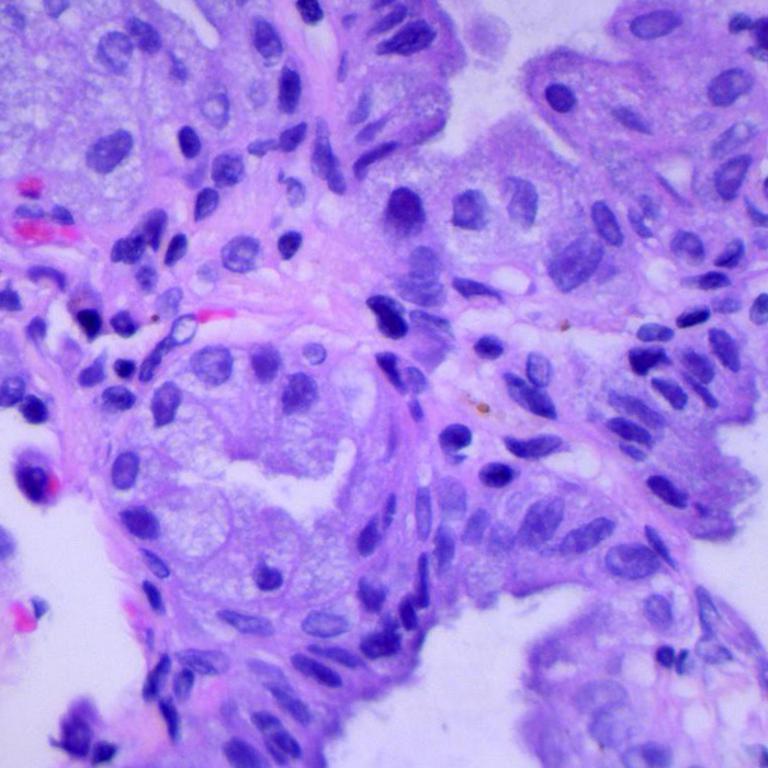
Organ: lung
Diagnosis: adenocarcinomas